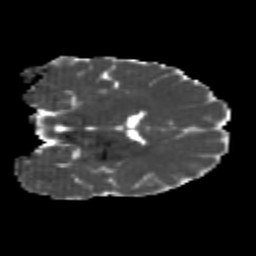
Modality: MD
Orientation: coronal
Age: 24
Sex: male
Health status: healthy
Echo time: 0.074 s